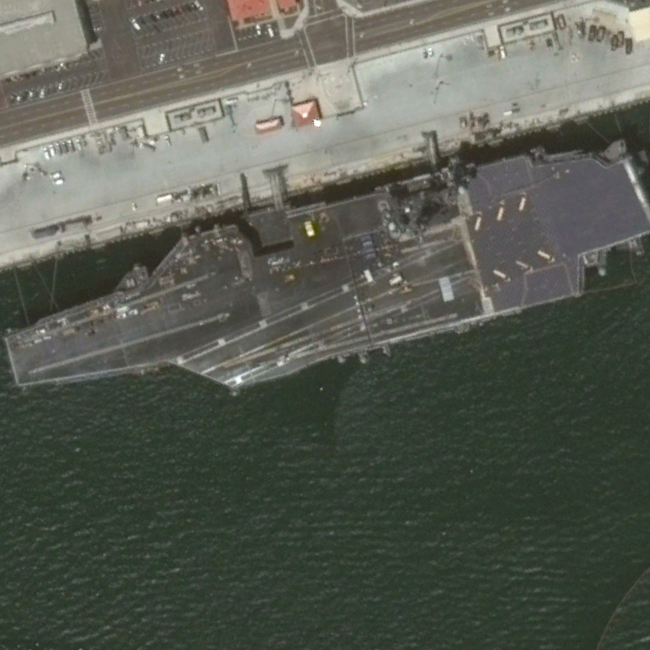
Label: aircraft_carrier